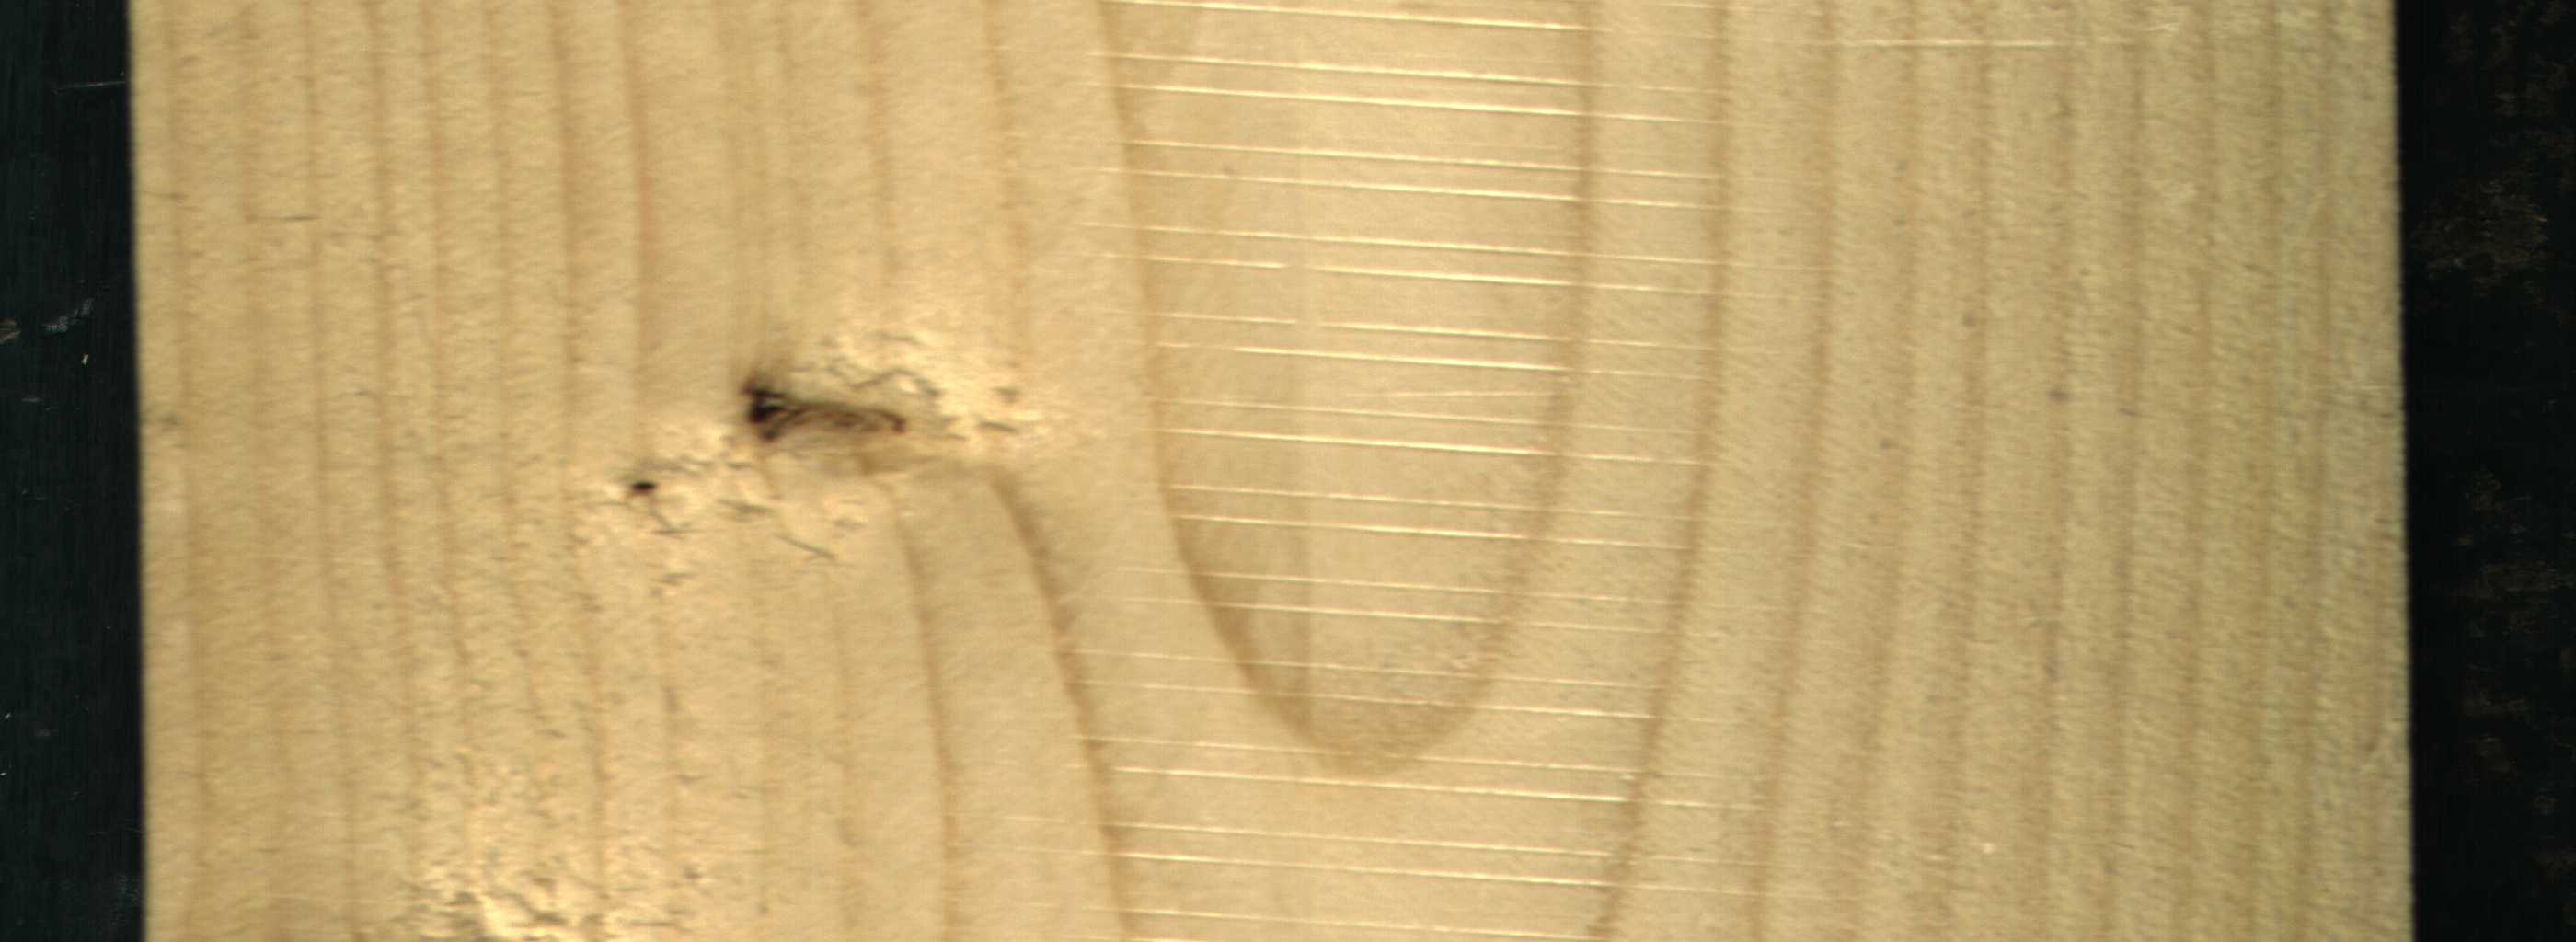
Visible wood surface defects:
Dead_Knot